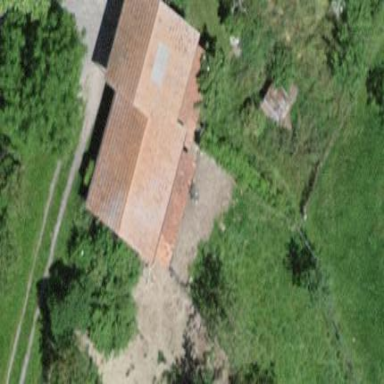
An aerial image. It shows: Rural barn.